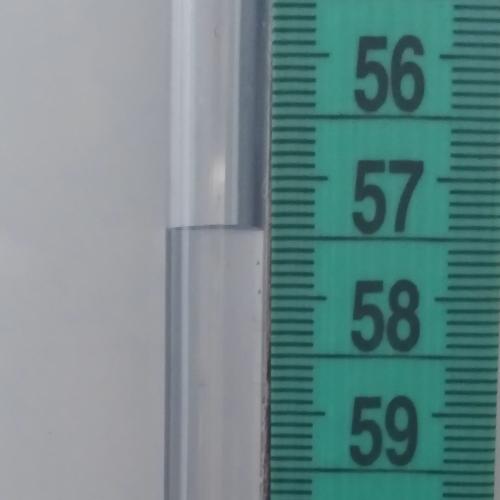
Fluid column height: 57.4 cm